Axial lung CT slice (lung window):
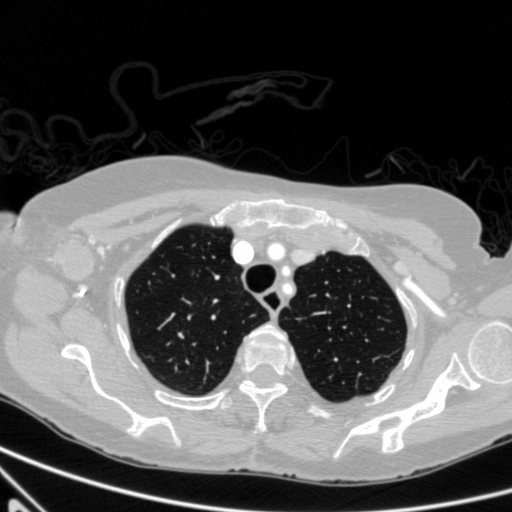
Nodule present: no